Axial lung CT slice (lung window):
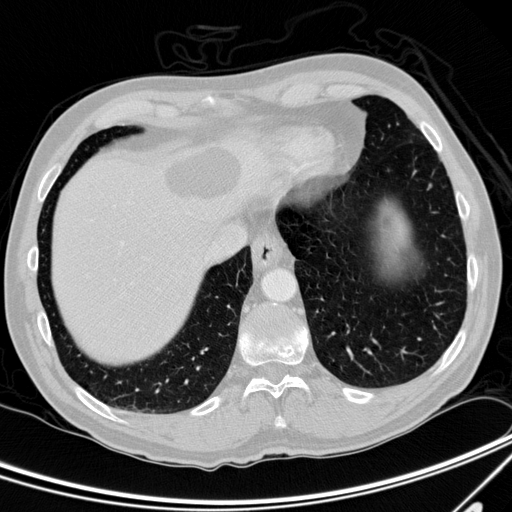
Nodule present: yes
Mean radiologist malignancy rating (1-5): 2